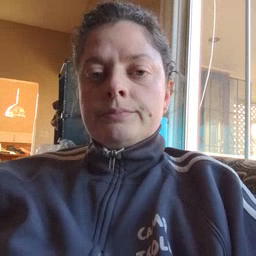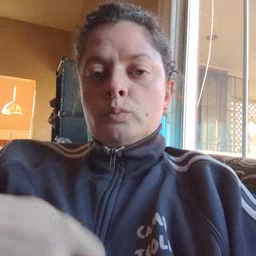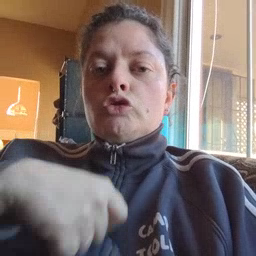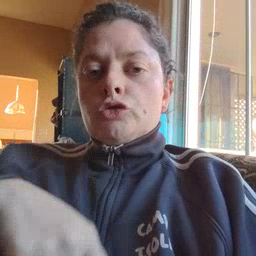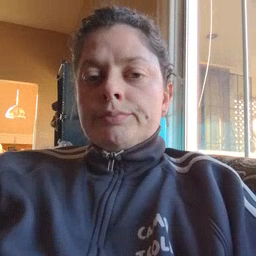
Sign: zipper